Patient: sex F, age 41
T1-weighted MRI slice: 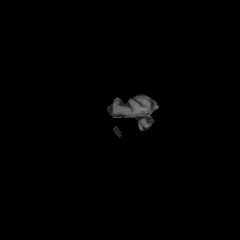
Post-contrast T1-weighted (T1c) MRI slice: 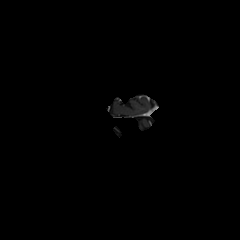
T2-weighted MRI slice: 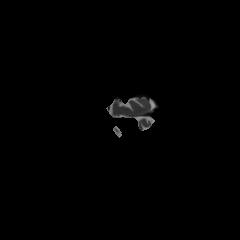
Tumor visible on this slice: no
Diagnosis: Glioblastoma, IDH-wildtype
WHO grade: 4